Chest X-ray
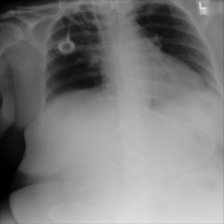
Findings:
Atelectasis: negative
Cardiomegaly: negative
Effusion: negative
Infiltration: negative
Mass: negative
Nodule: negative
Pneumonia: negative
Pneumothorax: negative
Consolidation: negative
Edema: negative
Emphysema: negative
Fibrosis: negative
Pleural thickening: negative
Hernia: negative